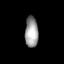
Tissue: lung
Cell type: Epithelial cells
Senescence score: 0.2039
Nuclear area (px): 397
Mean DAPI intensity: 156.738